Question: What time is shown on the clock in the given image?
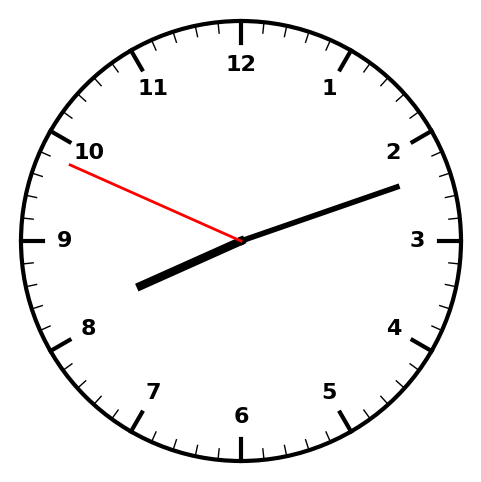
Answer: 08:11:49